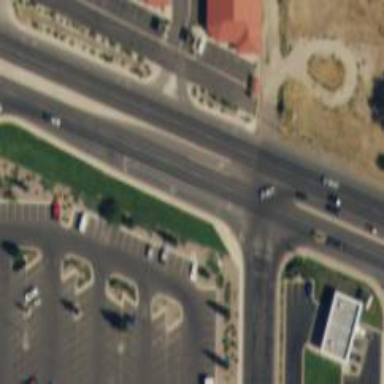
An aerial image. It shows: Asphalt road with separate sidewalk. The road is classified as trunk highway.